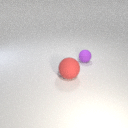
small purple rubber sphere to the right of large red rubber sphere